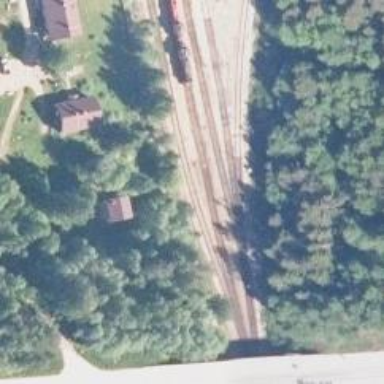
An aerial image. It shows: Railway track classified as B1.